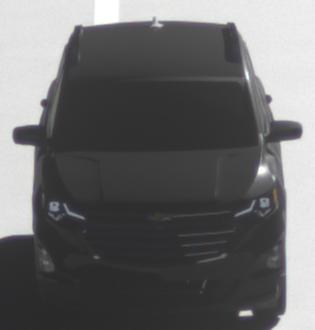
Make: Chevrolet
Model: Equinox
Detailed model: Gen. 2
Model produced from: 2015
Model produced until: 2017
Doors: 5
Color: black
Road condition: dry road
Daytime: morning or afternoon
Contrast: high contrast